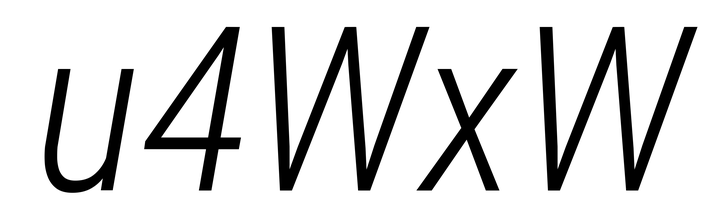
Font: Roboto-Italic_Condensed_Light_Italic